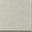
Piece: xx